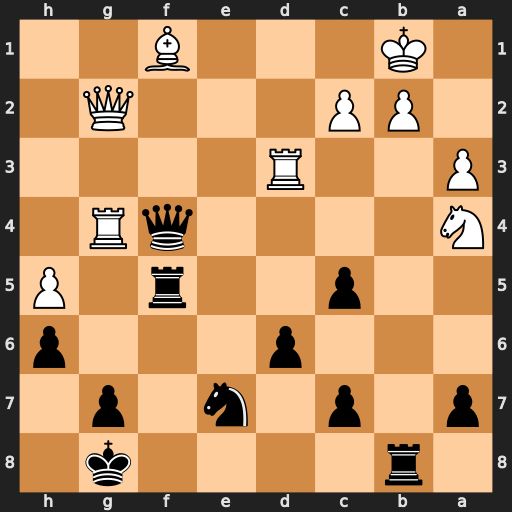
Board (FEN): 1r4k1/p1p1n1p1/3p3p/2p2r1P/N4qR1/P2R4/1PP3Q1/1K3B2
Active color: b
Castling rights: -
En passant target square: -
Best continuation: Qxf1+ Qxf1 Rxf1+